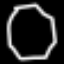
Label: octagon